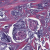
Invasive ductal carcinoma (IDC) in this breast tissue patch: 1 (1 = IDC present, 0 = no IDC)